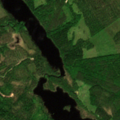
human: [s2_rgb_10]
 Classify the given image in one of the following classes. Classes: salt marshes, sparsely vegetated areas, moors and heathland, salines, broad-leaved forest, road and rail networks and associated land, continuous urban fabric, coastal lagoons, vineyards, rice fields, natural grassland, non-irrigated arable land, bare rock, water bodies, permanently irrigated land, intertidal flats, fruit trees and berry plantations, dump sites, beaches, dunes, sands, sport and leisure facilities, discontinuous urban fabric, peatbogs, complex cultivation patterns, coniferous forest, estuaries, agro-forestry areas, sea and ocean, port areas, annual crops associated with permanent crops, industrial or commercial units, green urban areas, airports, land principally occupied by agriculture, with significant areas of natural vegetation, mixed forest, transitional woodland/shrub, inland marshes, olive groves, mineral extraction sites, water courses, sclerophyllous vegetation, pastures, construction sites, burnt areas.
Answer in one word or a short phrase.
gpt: coniferous forest, mixed forest, transitional woodland/shrub, water bodies